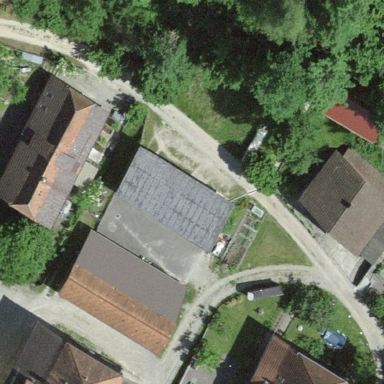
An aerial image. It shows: Garage.